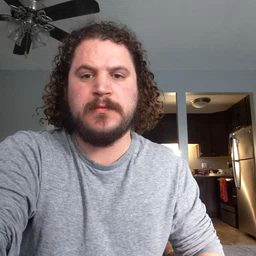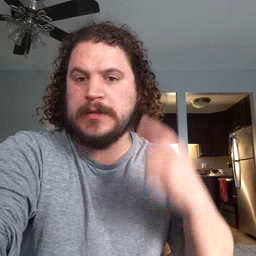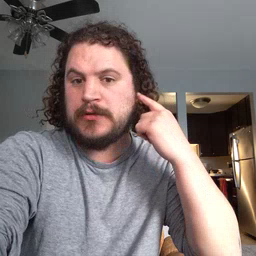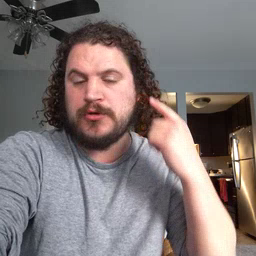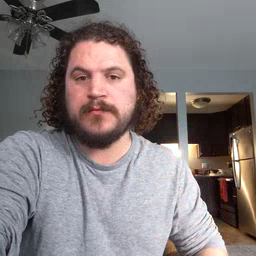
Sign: ear